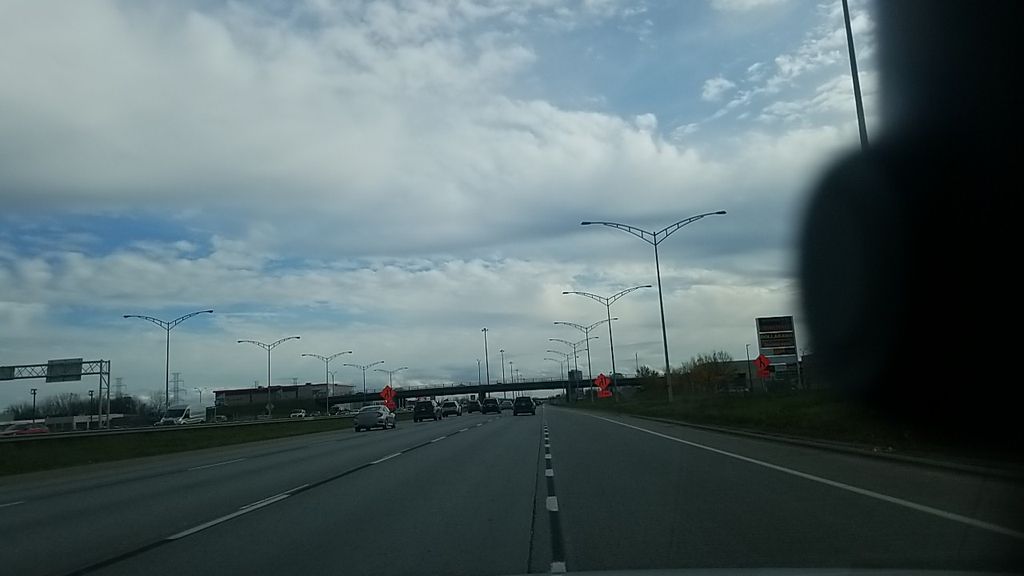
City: montreal